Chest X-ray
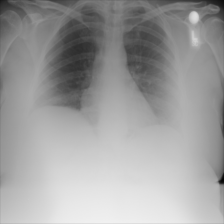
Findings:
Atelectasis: negative
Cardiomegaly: negative
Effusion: negative
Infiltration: negative
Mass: negative
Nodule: negative
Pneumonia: negative
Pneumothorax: negative
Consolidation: negative
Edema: negative
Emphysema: negative
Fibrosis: negative
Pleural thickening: negative
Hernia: negative